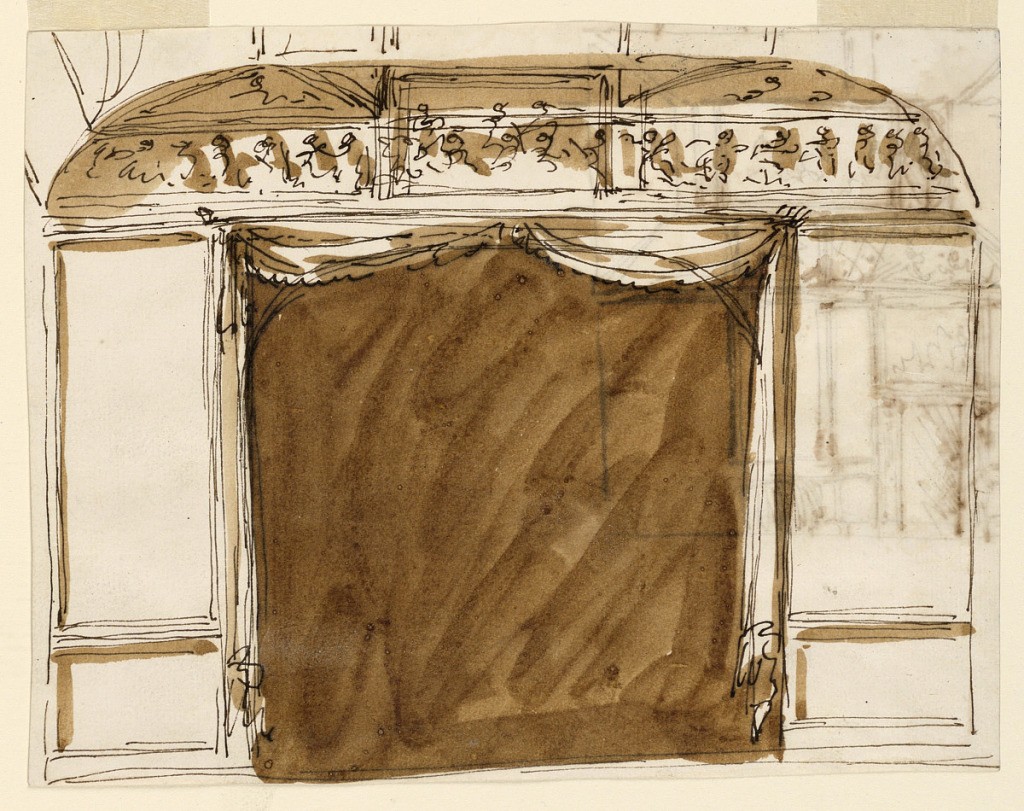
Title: Design for Wall with Alcove
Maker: Giuseppe Barberi, Italian, 1746–1809
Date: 1746–1809
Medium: Pen and brown ink, brush and brown wash on off-white laid paper, lined
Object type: Drawing
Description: Design for Wall with Alcove.